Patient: sex F, age 57
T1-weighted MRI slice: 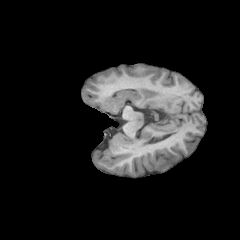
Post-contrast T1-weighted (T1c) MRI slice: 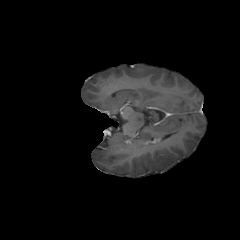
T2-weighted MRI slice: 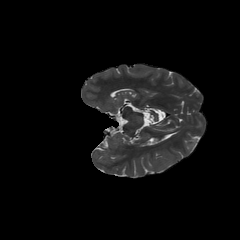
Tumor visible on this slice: no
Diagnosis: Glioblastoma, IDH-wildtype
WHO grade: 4